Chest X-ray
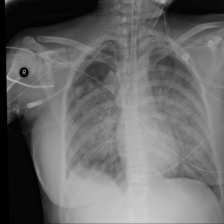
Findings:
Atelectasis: negative
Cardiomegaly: negative
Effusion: negative
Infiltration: positive
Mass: negative
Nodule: negative
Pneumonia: negative
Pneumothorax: negative
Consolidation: negative
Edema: negative
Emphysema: negative
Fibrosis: negative
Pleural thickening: negative
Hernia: negative